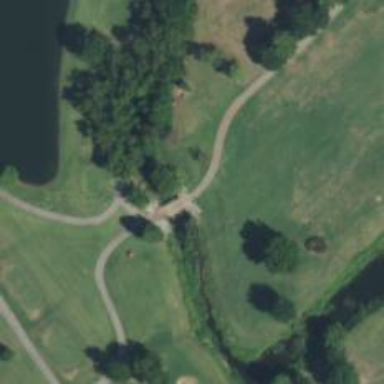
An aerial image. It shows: Service road designated as golf cart path.